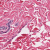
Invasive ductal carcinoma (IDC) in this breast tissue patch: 0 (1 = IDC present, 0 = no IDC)